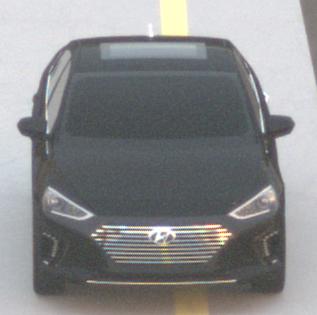
Make: Hyundai
Model: IONIQ Hybrid
Detailed model: IONIQ (AE) Hybrid
Model produced from: 2016/10
Model produced until: 2018/08
Doors: 5
Color: black
Road condition: dry road
Daytime: sunrise or sunset
Contrast: medium contrast